Question: I am trying to render a list of lists zipped with 'zip()'.
'''
list_of_list = zip(location,rating,images)
'''
I want to render this 'list_of_list' to template and want to show only the first image of each location.
my location and image models are these:
'''
class Location(models.Model):
locationname = models.CharField
class Image(models.Model):
of_location = ForeignKey(Location,related_name="locs_image")
img = models.ImageField(upload_to=".",default='')
'''
here is the zipped list. How can I access only the first image of each location in template?

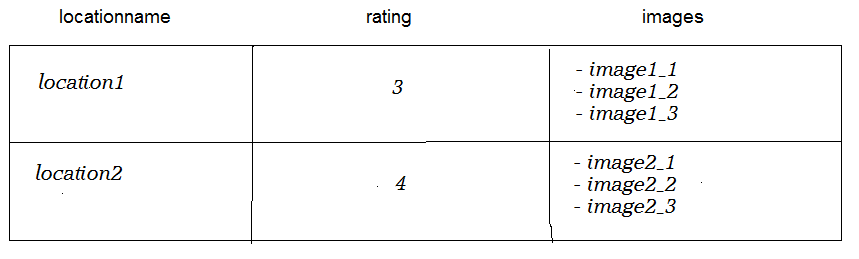
Answer: Pass the 'list_of_lists' to the RequestContext. Then you can reference the first index of the 'images' list in your template:
'''
{% for location, rating, images in list_of_lists %}
...
{{ images.0 }}</img>
...
{% endfor %}
'''
<URL>